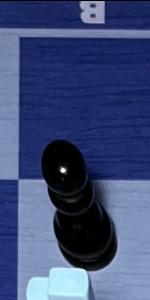
Label: Pawn_Black